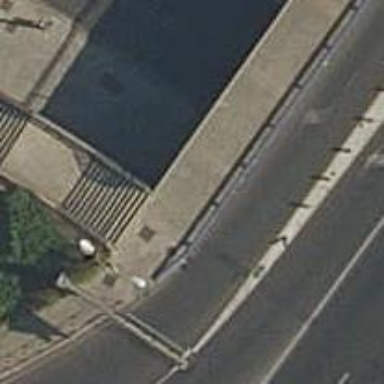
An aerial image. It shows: Steps made of paving stones.